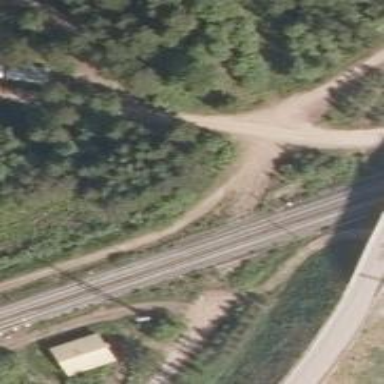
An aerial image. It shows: Railway with continuous electrified contact lines.